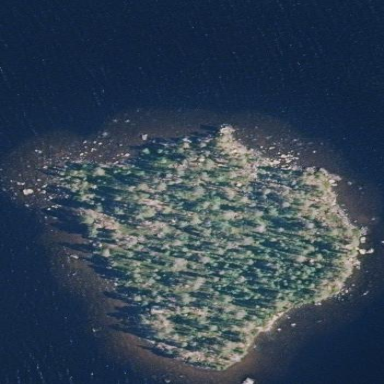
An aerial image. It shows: Islet.